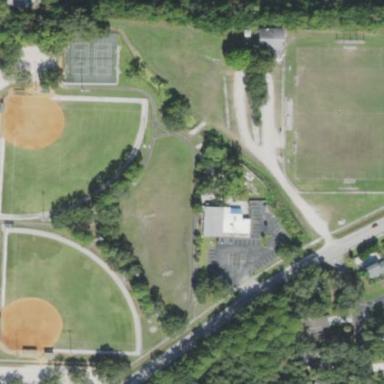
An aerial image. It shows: Recreation ground that serves as park.